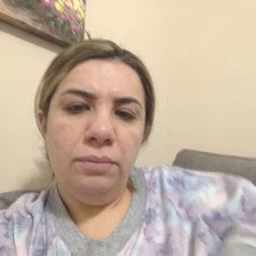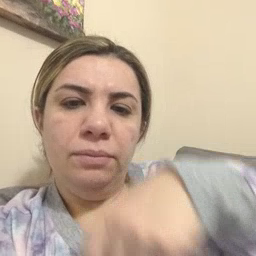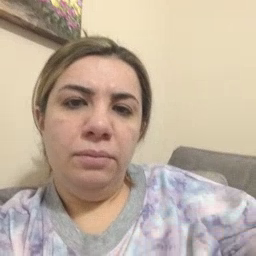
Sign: zipper